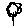
Label: flower